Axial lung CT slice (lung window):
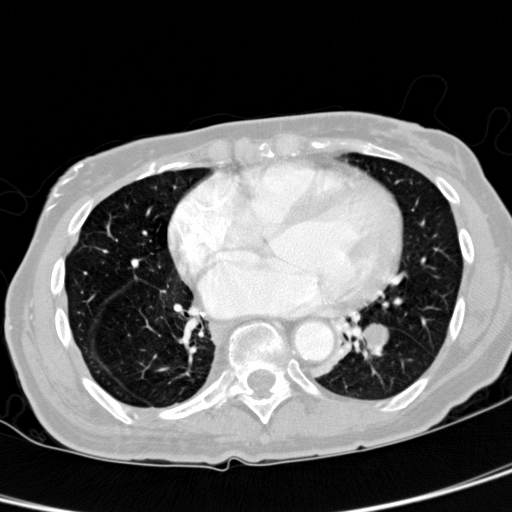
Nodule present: yes
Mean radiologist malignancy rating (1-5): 3.75